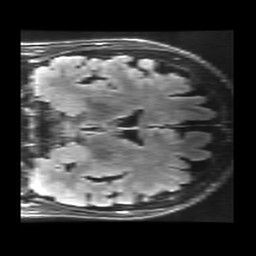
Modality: FLAIR
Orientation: coronal
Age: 70
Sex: female
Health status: healthy
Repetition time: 12 s
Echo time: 0.09782 s